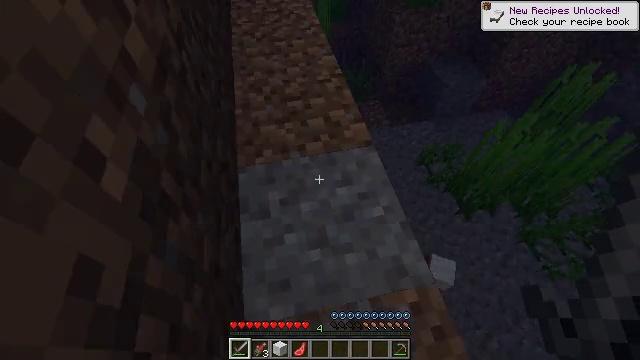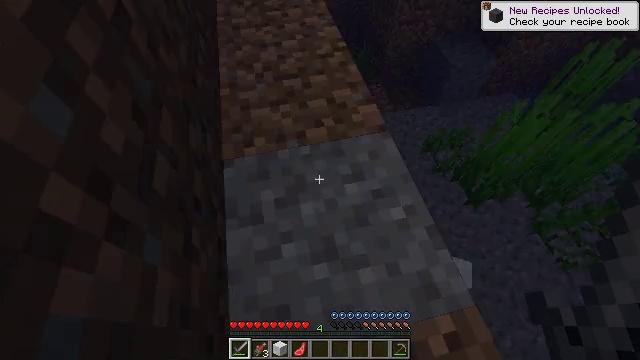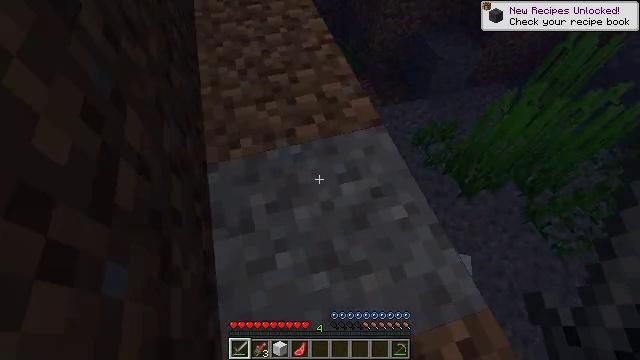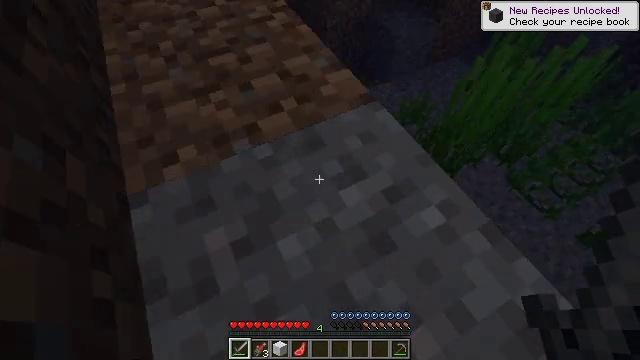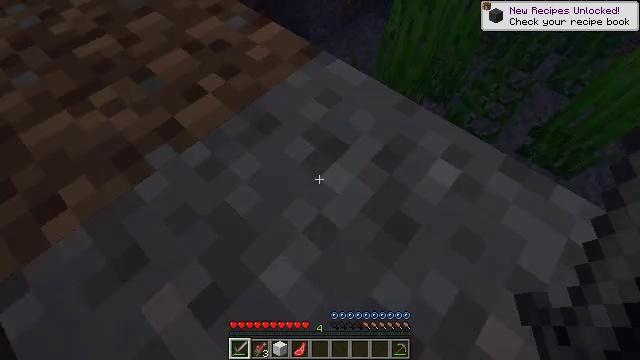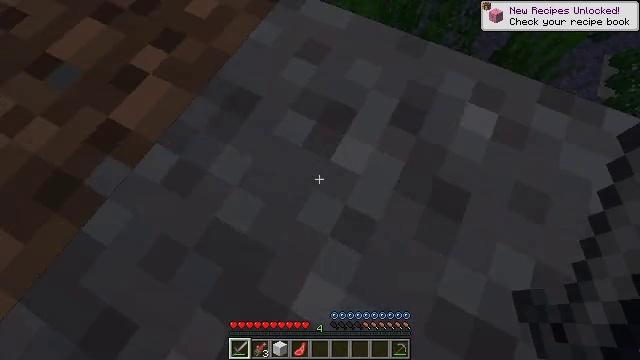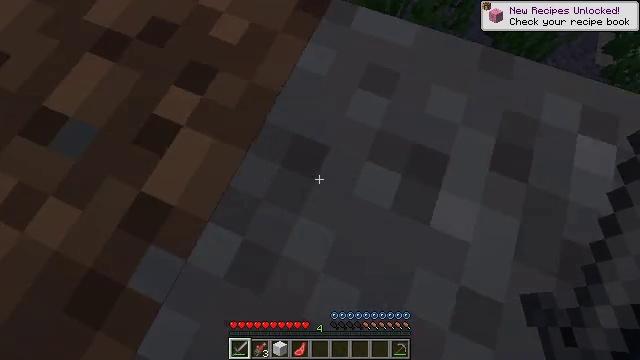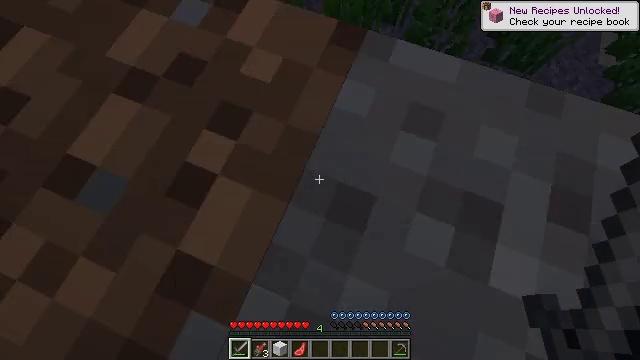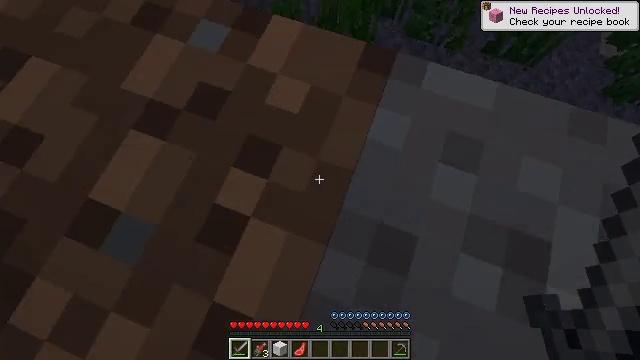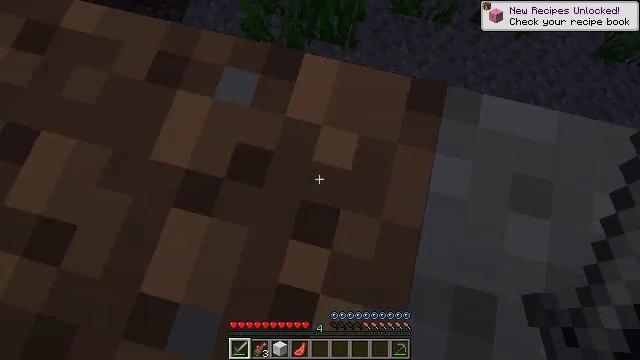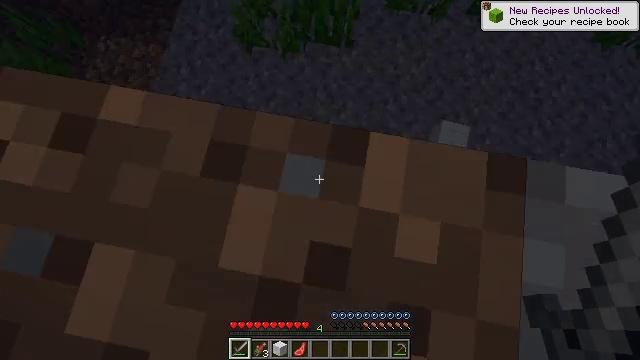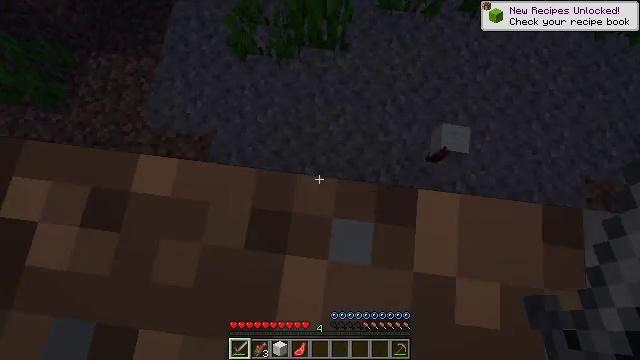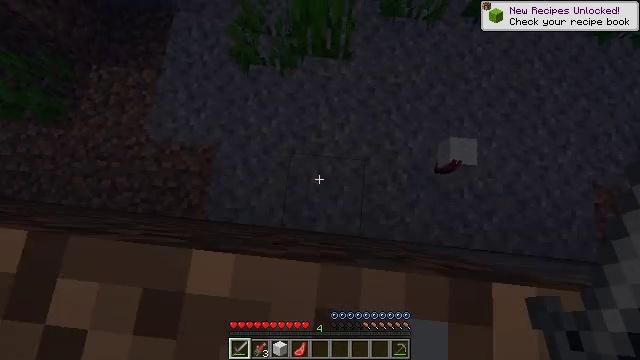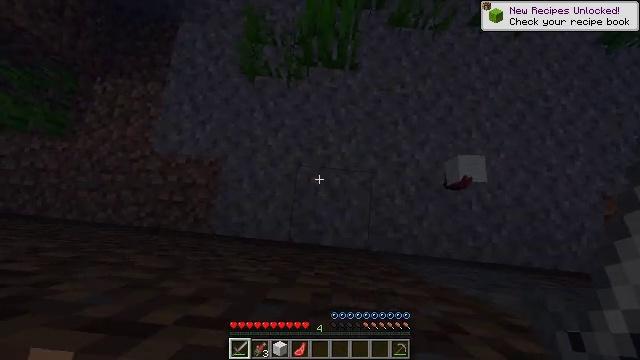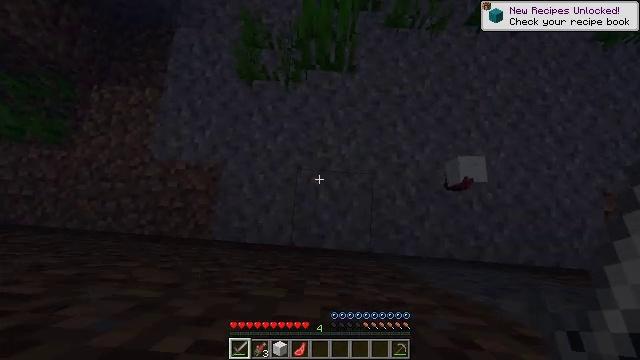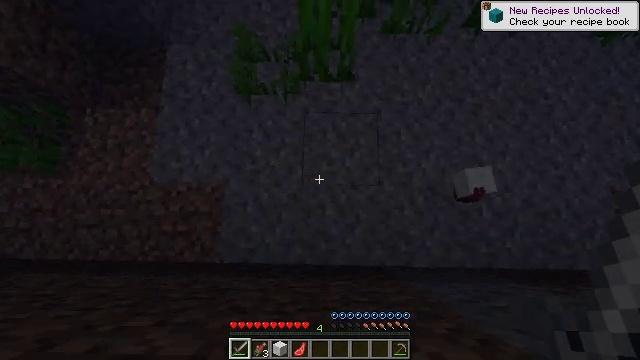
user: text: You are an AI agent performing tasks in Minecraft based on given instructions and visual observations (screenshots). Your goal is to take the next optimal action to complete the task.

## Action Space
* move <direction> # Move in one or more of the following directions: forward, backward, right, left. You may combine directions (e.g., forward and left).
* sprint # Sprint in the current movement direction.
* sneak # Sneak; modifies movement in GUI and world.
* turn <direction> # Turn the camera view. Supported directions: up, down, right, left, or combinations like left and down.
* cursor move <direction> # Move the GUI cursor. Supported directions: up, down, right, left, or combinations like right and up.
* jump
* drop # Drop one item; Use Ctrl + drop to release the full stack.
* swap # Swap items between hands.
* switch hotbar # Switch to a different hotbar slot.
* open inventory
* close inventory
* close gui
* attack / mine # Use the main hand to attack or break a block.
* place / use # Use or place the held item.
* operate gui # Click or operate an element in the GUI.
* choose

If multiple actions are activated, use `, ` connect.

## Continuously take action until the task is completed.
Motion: motion action
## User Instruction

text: Hunt a salmon.
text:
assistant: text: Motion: move forward, turn down
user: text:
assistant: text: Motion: move forward, turn right
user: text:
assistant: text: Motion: move forward, turn right
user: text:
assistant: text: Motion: move forward, turn right and down
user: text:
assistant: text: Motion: move forward, turn right and down
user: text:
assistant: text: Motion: move forward, turn right and down
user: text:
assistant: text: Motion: move forward
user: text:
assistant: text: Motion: move forward, turn right and down
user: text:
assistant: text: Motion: move forward, turn right and down
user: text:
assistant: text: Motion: move forward, turn right and down
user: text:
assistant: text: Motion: move forward, turn right
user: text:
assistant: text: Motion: move forward, turn right
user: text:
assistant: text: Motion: move forward
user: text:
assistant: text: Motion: move forward, turn right
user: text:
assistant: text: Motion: move forward, turn right
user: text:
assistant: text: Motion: move forward, turn right
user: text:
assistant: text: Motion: move forward, turn right and down
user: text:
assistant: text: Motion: move forward, turn right and down
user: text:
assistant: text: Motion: move forward and move right, turn right and up
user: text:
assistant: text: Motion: move forward and move right, turn right and up
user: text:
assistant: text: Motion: move forward and move right, turn right and up
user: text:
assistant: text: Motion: move forward and move right, turn right and up
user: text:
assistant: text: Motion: move forward and move right, turn right and up
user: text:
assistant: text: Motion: move forward and move right, turn left and up
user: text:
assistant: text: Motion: move forward and move right, turn left and up
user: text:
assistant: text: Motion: move forward and move right, turn left and up
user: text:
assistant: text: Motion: move forward and move right, turn left and up
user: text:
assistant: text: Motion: move forward, turn left and up
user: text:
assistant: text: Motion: move forward, turn left and up
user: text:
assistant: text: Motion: move forward, turn left and up